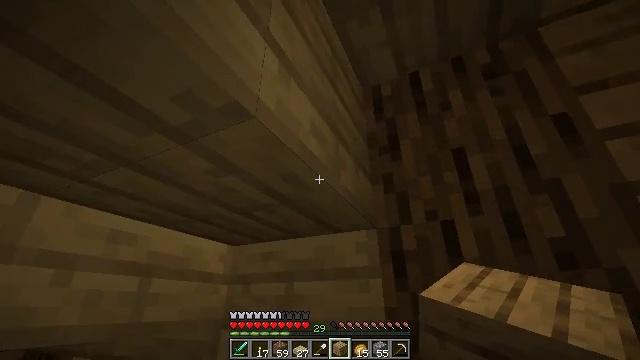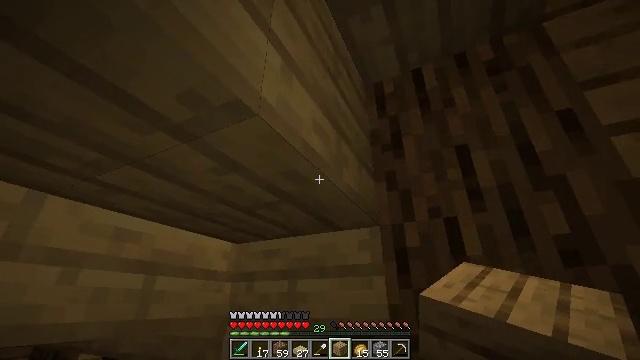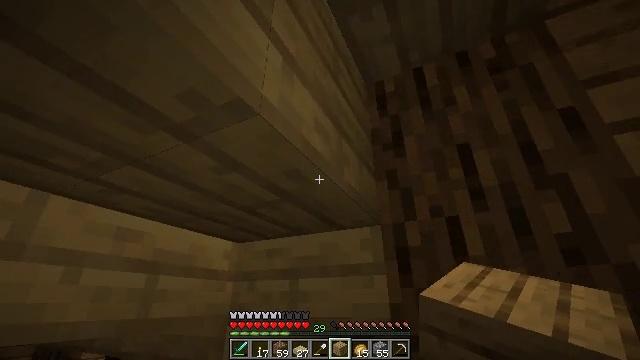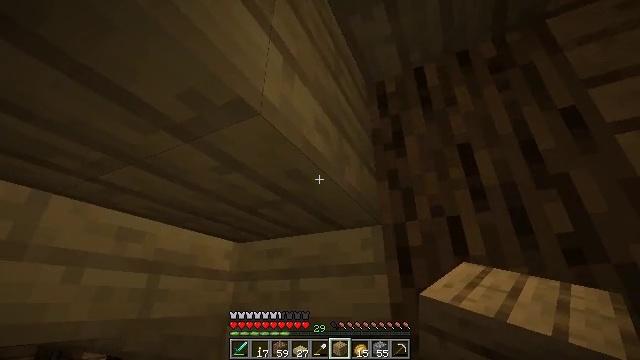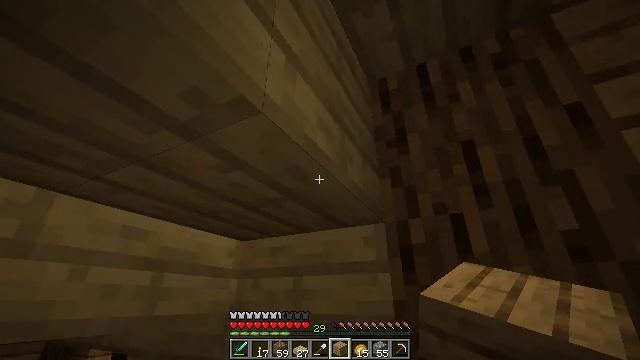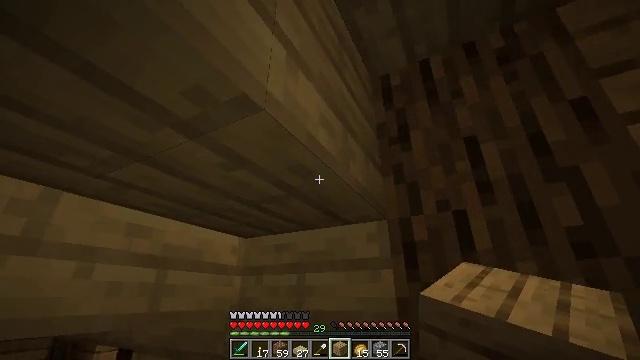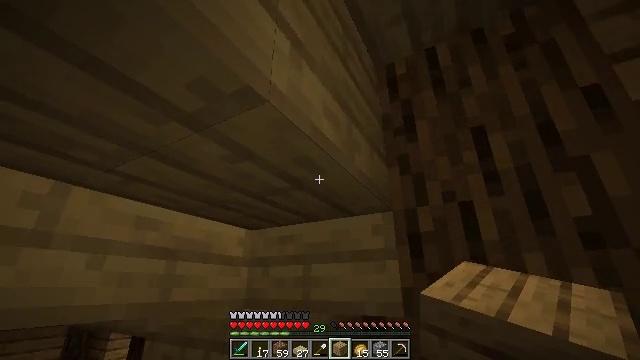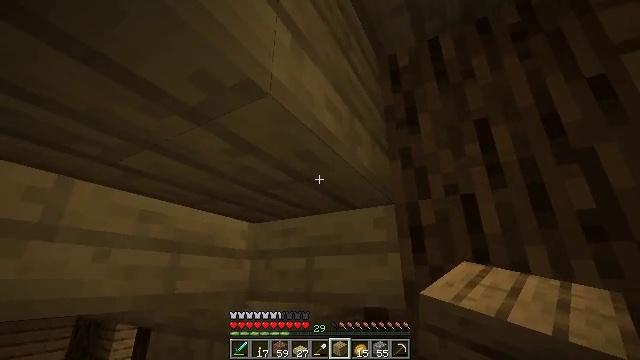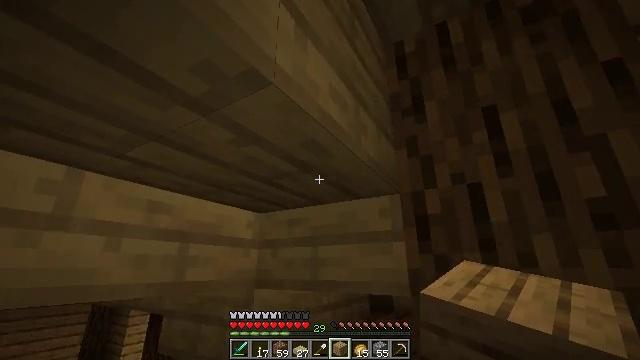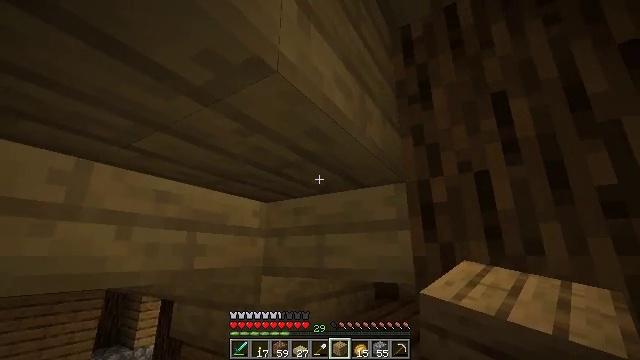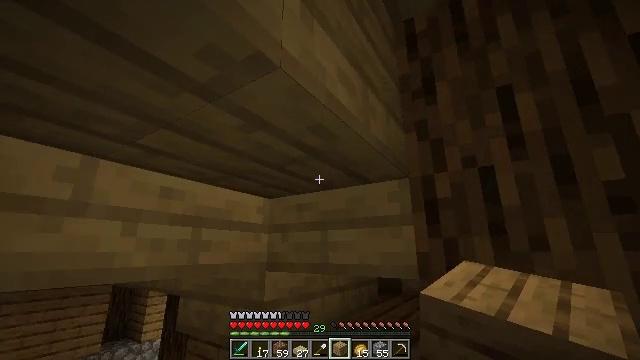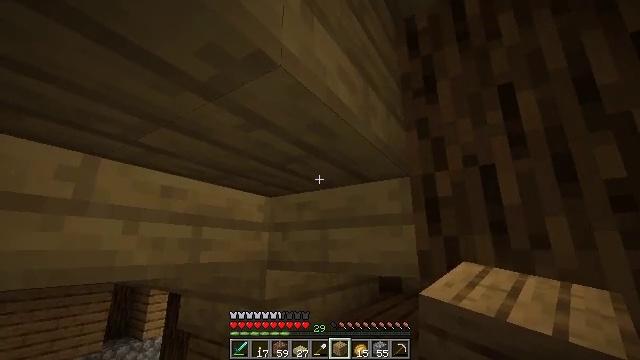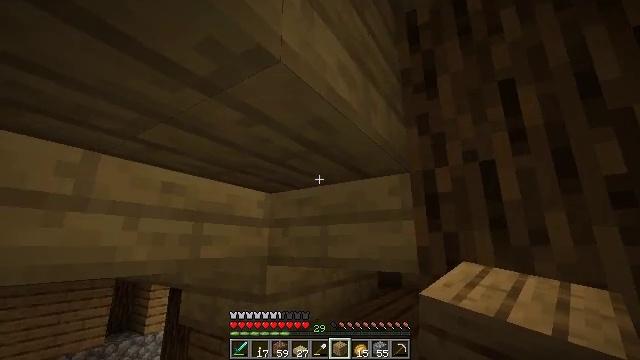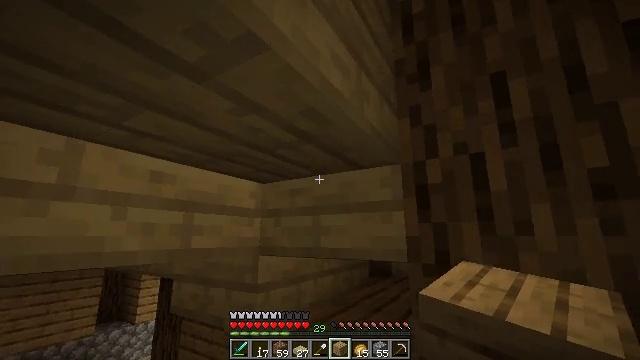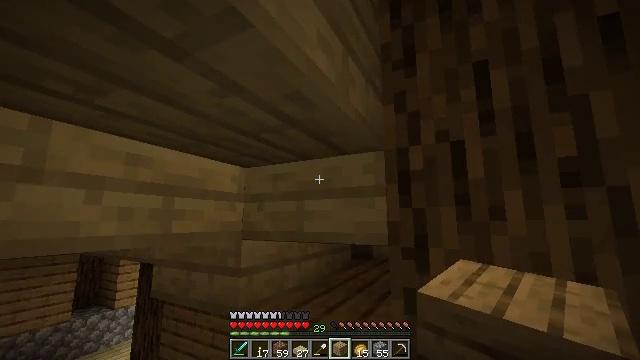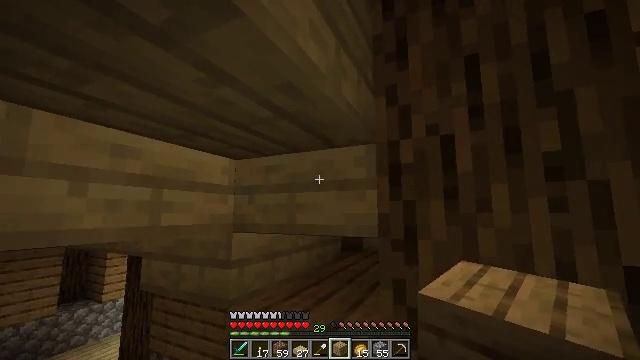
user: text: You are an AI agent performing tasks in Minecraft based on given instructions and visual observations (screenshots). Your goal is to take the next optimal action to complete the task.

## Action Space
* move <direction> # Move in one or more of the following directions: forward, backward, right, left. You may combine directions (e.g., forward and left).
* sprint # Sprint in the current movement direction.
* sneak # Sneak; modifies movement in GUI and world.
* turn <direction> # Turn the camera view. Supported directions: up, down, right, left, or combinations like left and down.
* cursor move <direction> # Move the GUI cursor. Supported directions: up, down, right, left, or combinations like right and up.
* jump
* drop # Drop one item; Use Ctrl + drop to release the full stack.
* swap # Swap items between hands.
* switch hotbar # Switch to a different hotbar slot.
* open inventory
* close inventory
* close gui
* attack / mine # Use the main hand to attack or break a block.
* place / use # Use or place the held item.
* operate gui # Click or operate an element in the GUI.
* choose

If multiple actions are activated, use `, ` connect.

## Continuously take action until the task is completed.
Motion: motion action
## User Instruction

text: Remove the birch slab from a platform.
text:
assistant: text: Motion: no_op
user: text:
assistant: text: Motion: no_op
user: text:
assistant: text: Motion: no_op
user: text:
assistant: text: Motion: no_op
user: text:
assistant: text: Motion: no_op
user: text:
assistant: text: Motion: turn left and down
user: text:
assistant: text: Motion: turn down
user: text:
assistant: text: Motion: turn left and down
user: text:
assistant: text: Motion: turn left and down
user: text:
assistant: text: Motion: no_op
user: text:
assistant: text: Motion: no_op
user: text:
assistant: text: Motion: no_op
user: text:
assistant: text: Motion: turn right and down
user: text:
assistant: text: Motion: turn right and down
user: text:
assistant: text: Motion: turn right and down
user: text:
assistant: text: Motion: attack / mine
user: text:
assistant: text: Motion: attack / mine
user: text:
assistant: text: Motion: attack / mine
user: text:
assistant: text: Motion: attack / mine
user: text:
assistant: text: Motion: attack / mine
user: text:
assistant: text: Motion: attack / mine
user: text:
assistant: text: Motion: attack / mine
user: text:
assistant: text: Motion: attack / mine
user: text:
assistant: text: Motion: attack / mine
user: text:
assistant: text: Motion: attack / mine
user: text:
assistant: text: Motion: attack / mine
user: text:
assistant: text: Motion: attack / mine
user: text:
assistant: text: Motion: attack / mine
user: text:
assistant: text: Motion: attack / mine
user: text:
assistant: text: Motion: attack / mine